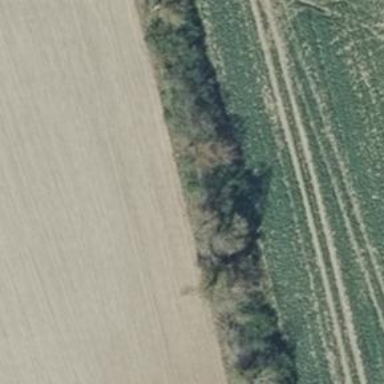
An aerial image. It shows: Row of deciduous broadleaved trees.